Question: I've posted some questions about Masonry on de Woocommerce shop page. Bottom line I had an image overlap issue. I found a solution at <URL> the post about that topic.
I found with help that the issue was in the Masonry script as I had implement it. The way I did it came from a course on lynda.com.
Here is the code:
'''
function twentytwelve_child_masonry() {
if (!is_admin()) {
wp_enqueue_script('masonry');
add_action('wp_footer', 'twentytwelve_child_add_masonry');
function twentytwelve_child_add_masonry() { ?>
<script>
(function( $ ) {
"use strict";
$(function() {
//set the container that Masonry will be inside of in a var
var container = document.querySelector('.products');
//create empty var msnry
var msnry;
// initialize Masonry after all images have loaded
//-> imagesLoaded( container, function() {
msnry = new Masonry( container, {
itemSelector: '.product',
isAnimated: true
});
});
//-> });
}(jQuery));
</script>
<?php
}
}
}
add_action('init', 'twentytwelve_child_masonry');
'''
The two lines marked with //-> are responsiple for running or not running the imagesLoaded script.
However when this imagesLoaded script runs the masonry works perfect, the woocommorce cart widget is not.
When the imagesLoaded script is commented out, de masonry is a mess (overlapping images) but the woocommerce cart widget works lik a charm.
Anyone an idea? I'm e bit of a newbie so any help is much appreciated.
See updated code below.
'''
function script_imagesLoaded (){
wp_register_script ('images_loaded' , get_stylesheet_directory_uri() . '/js/imagesloaded.js' , Array() , '3.1.8' ,true);
wp_enqueue_script ('images_loaded');
}
add_action('init' , 'script_imagesLoaded');
function twentytwelve_child_masonry() {
if (!is_admin()) {
wp_enqueue_script('masonry');
add_action('wp_footer', 'twentytwelve_child_add_masonry');
function twentytwelve_child_add_masonry() { ?>
<script>
(function( $ ) {
"use strict";
$(function() {
imagesLoaded( 'body', function() {
alert ('All images have loaded!');
});
//set the container that Masonry will be inside of in a var
var container = document.querySelector('.products');
//create empty var msnry
var msnry;
// initialize Masonry after all images have loaded
imagesLoaded( container, function() {
msnry = new Masonry( container, {
itemSelector: '.product',
isAnimated: true
});
});
});
}(jQuery));
</script>
<?php
}
}
}
add_action('init', 'twentytwelve_child_masonry');
'''

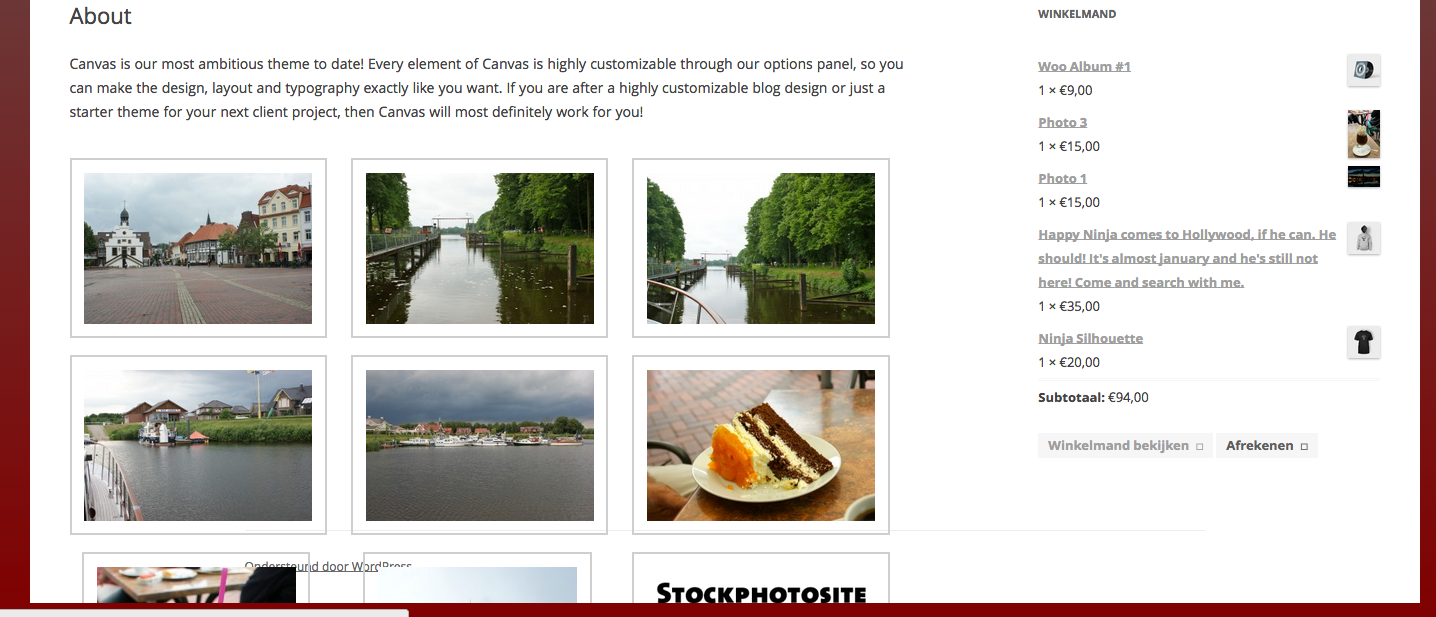
Answer: Got it working at last. It was needed to download a total of 4 js scripts from GitHub.
'''
masonry.pkgd.min.js
inagesloaded.js
eventie.js
eventemitter.js
'''
Next I created the following function:
'''
function twentytwelve_child_masonry() {
if (!is_admin()) {
wp_register_script ('eventemitter_loaded' , get_stylesheet_directory_uri() . '/js/eventEmitter.js' , Array() , '4.2.11' ,true);
wp_enqueue_script ('eventemitter_loaded');
wp_register_script ('eventie_loaded' , get_stylesheet_directory_uri() . '/js/eventie.js' , Array() , '1.0.5' ,true);
wp_enqueue_script ('eventie_loaded');
wp_register_script ('images_loaded' , get_stylesheet_directory_uri() . '/js/imagesloaded.js' , Array() , '3.1.8' ,true);
wp_enqueue_script ('images_loaded');
wp_register_script('twentytwelve_child_masonry', get_stylesheet_directory_uri() . '/js/masonry.pkgd.min.js' , array(),'3.2.1', true);
wp_enqueue_script('twentytwelve_child_masonry');
add_action('wp_footer', 'twentytwelve_child_add_masonry');
function twentytwelve_child_add_masonry() { ?>
<script>
(function( $ ) {
"use strict";
$(function() {
//set the container that Masonry will be inside of in a var
var container = document.querySelector('#masonry_wrapper');
//create empty var msnry
var msnry;
// initialize Masonry after all images have loaded
imagesLoaded( container, function() {
msnry = new Masonry( container, {
itemSelector: '.product',
isAnimated: true
});
});
});
}(jQuery));
</script>
<?php
}
}
}
'''
In the product-archive.php file I wrapped the loop in a separate div. (#masonry_wrapper).
Next and last I called the function above from within product-archive.php.
Special thanks to Dre who helped me a lot. See the comments above.